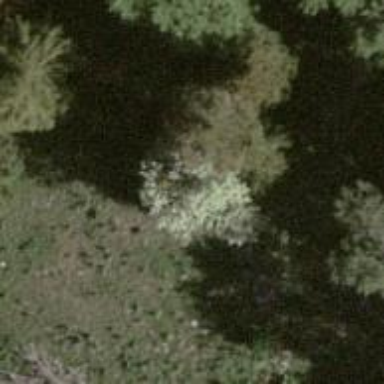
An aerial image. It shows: Single tag "natural: tree."